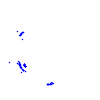
Particle: pion